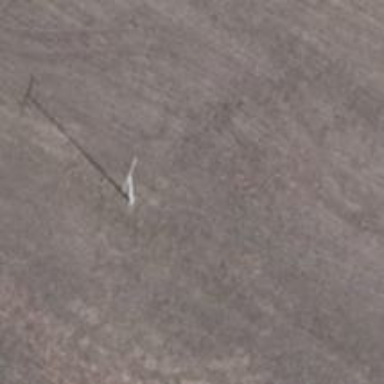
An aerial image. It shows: Power pole.